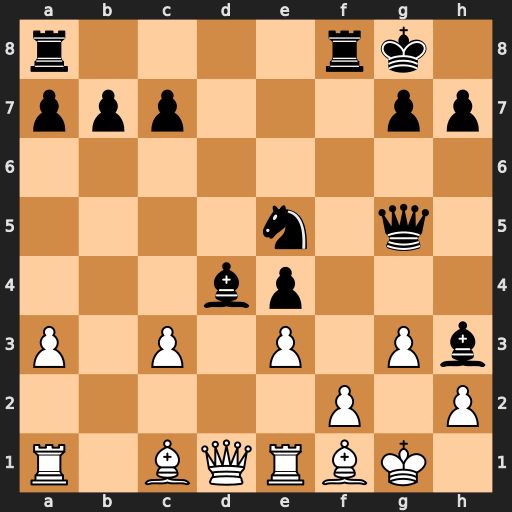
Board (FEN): r4rk1/ppp3pp/8/4n1q1/3bp3/P1P1P1Pb/5P1P/R1BQRBK1
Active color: w
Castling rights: -
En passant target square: -
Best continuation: exd4 Qf5 Bxh3 Nf3+ Kg2